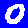
Digit: 0